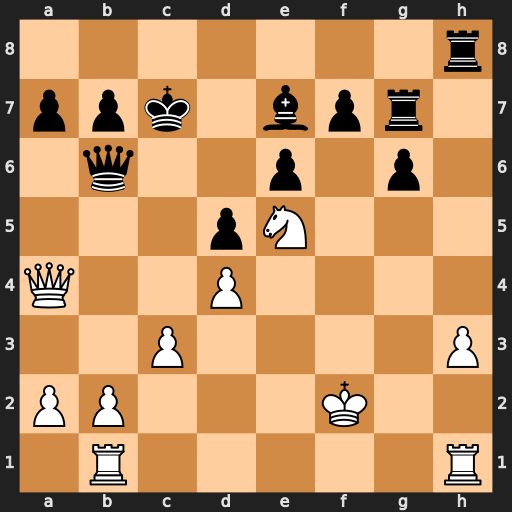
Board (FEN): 7r/ppk1bpr1/1q2p1p1/3pN3/Q2P4/2P4P/PP3K2/1R5R
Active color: w
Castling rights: -
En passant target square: -
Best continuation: Qd7+ Kb8 Qxe7